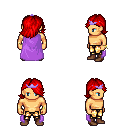
a pixel art fantasy rpg character, male body template, human, tanned skin, lavender cape, gold greaves, red swoop hairstyle, purple tiara, bracelets, brown shoes, four views (front, back, left, right), 2x2 character sprite sheet, small pixel art, hard edges, no anti-aliasing